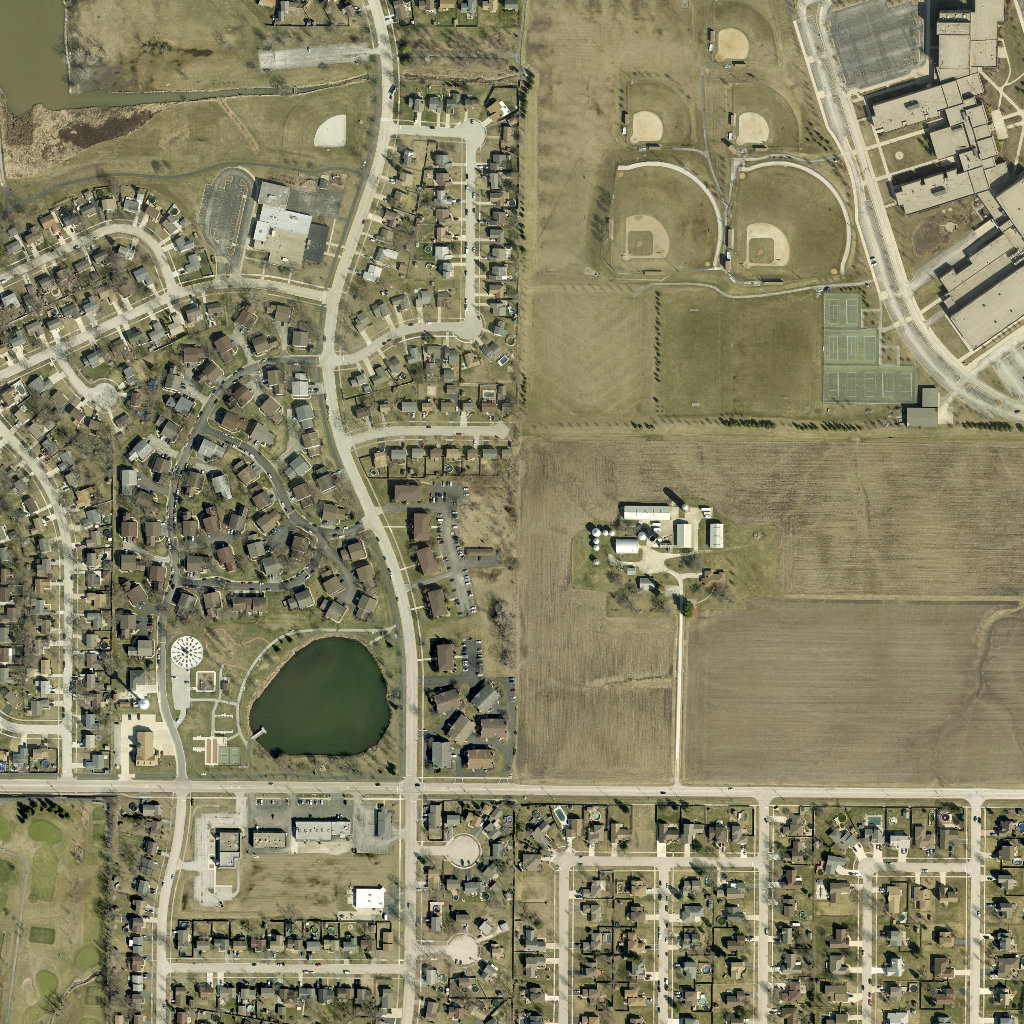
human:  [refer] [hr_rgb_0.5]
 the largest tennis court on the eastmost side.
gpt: <box>[[80, 27, 89, 39, 0]]</box>

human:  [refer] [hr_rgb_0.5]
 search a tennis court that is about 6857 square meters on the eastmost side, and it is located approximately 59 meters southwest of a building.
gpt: <box>[[80, 28, 89, 39, 0]]</box>